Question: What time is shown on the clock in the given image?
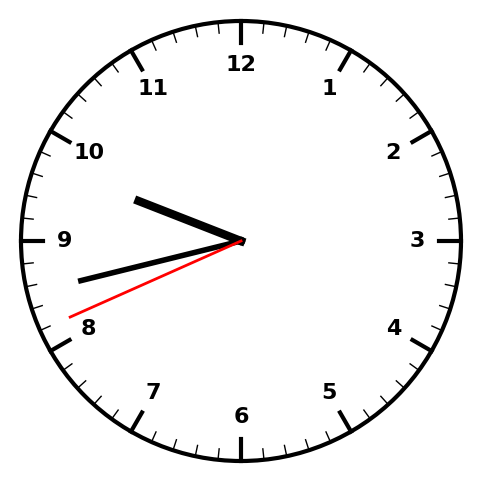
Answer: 09:42:41